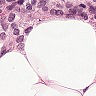
Metastatic tissue present: yes